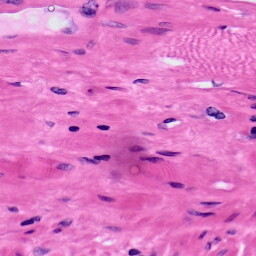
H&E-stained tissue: Prostate